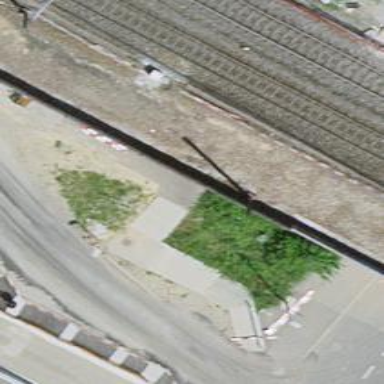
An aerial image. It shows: Concrete retaining wall.